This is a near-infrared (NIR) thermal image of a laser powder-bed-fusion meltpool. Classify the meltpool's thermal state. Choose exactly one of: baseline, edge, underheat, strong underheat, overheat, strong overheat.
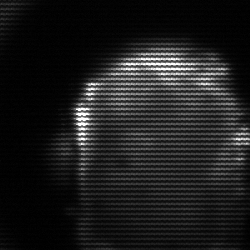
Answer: baseline